Interaction volume radius: 5 \u00c5
Interaction volume height: 15 \u00c5
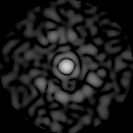
Disorder parameter: 0.7957